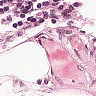
Metastatic tissue present: no